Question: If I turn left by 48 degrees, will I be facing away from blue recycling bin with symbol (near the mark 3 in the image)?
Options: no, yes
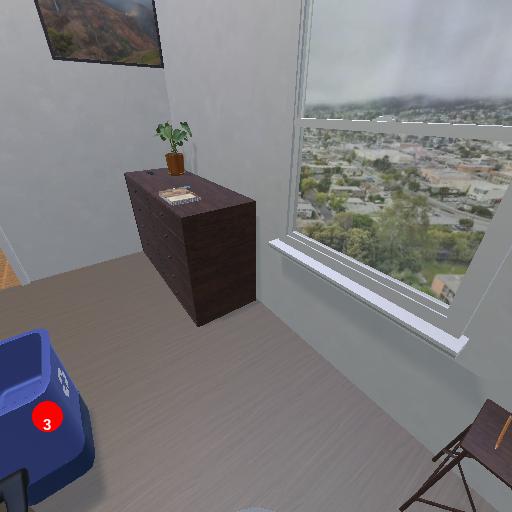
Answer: no